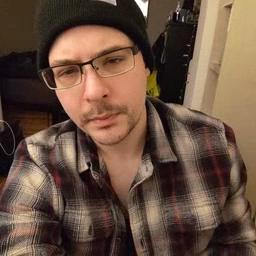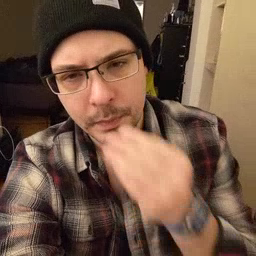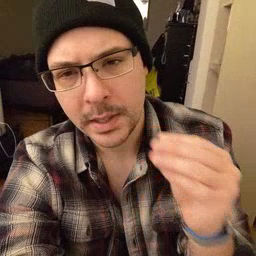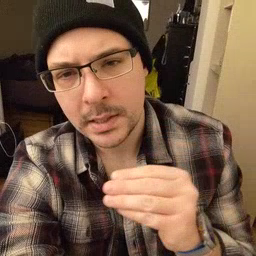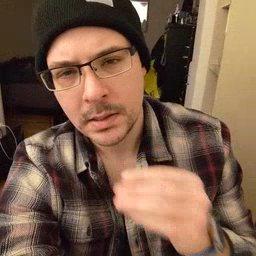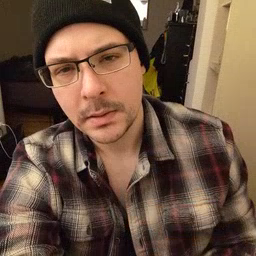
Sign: kiss